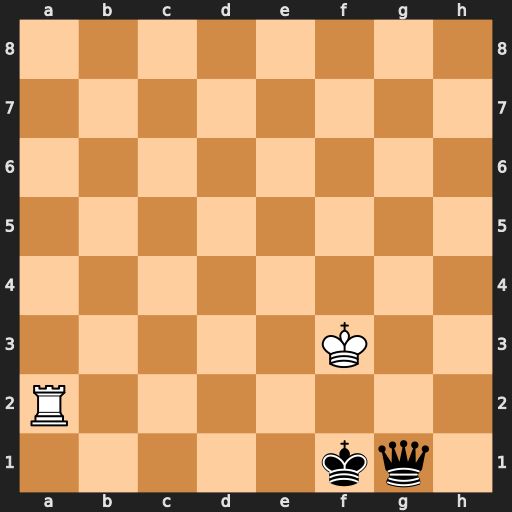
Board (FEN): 8/8/8/8/8/5K2/R7/5kq1
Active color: w
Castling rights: -
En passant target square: -
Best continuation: Ra1#